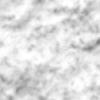
Label: no_change